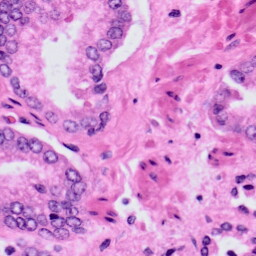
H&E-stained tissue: Prostate